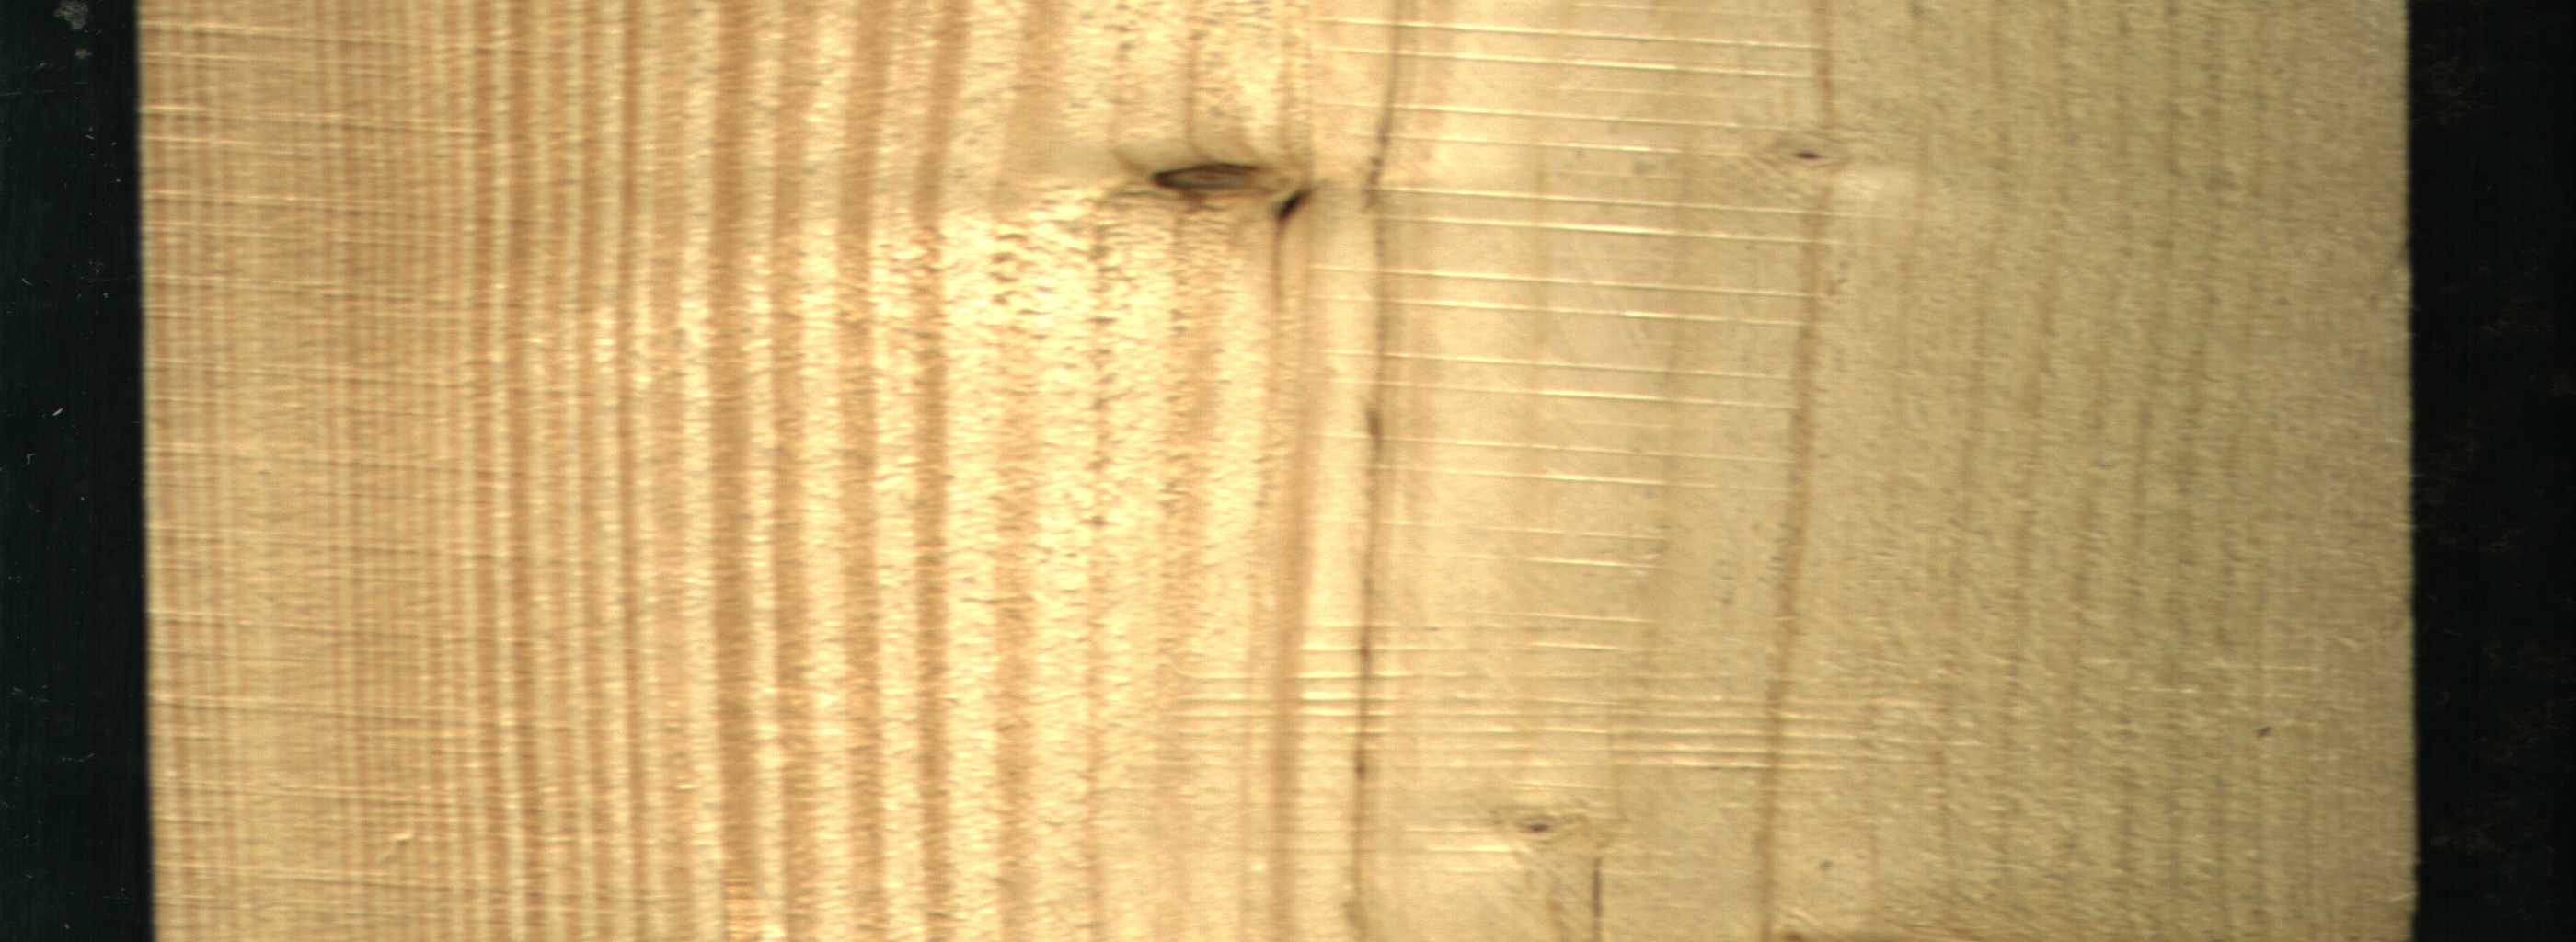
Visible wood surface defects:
Dead_Knot
Live_Knot